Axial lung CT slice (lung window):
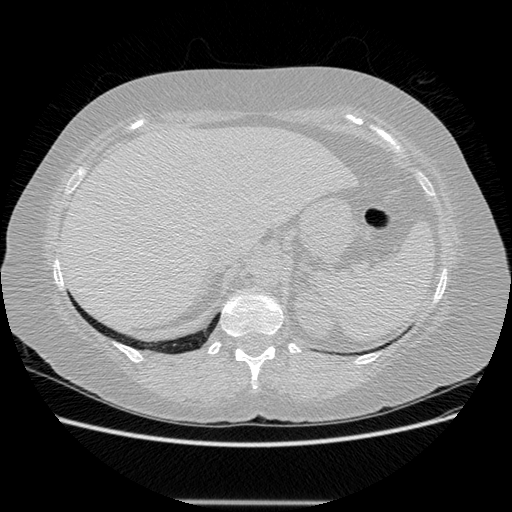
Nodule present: no